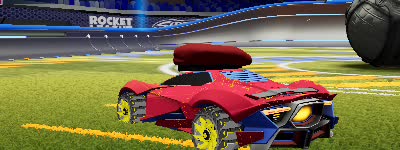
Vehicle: werewolf